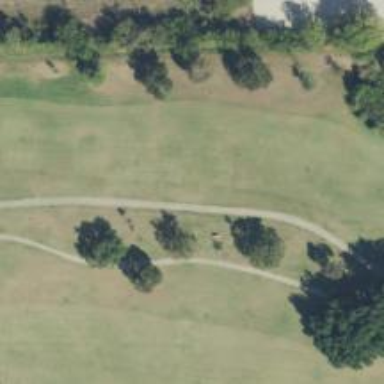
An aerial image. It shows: Golf hole.